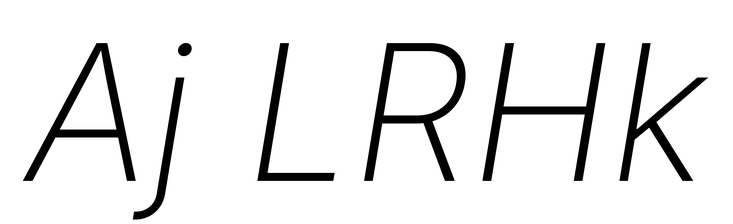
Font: Inter-Italic_ExtraLight_Italic